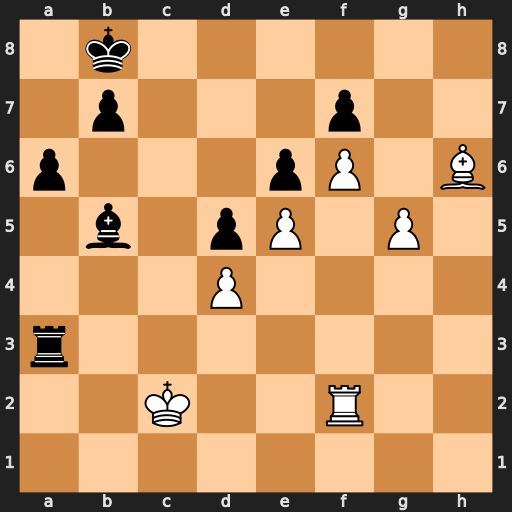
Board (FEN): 1k6/1p3p2/p3pP1B/1b1pP1P1/3P4/r7/2K2R2/8
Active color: w
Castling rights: -
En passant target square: -
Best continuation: g6 Bd3+ Kb2